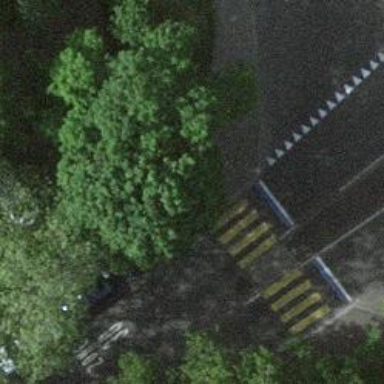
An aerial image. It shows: Kerb serving as barrier.